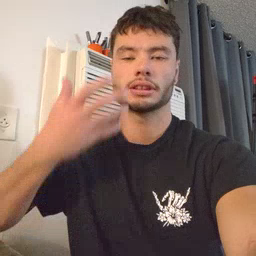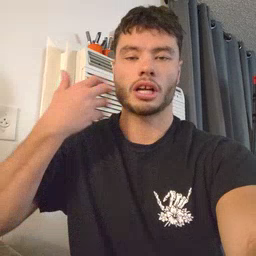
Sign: tiger